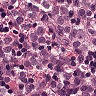
Metastatic tissue present: yes